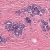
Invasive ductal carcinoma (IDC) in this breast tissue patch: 0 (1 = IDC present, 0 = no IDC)